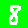
Digit: 8